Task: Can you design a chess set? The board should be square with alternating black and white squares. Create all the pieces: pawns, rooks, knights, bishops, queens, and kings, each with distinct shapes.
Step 1121:
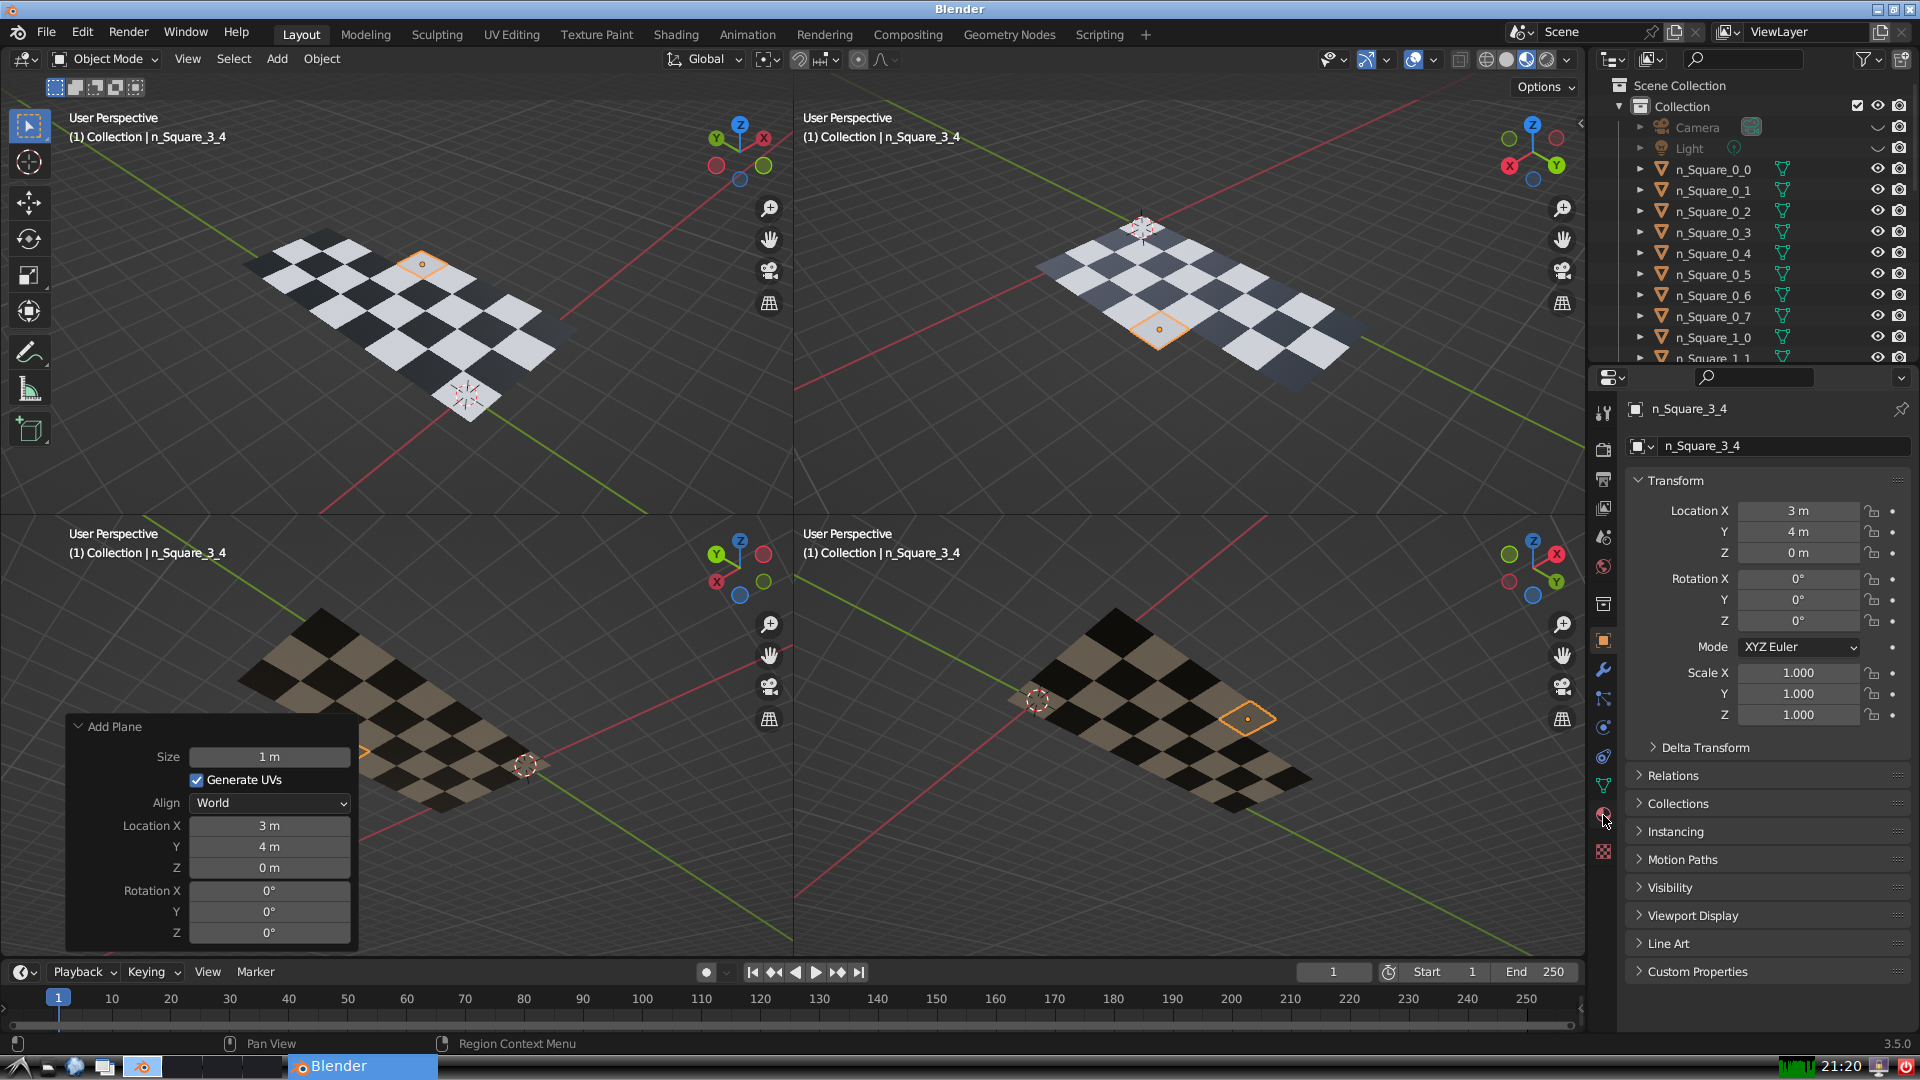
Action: click: no